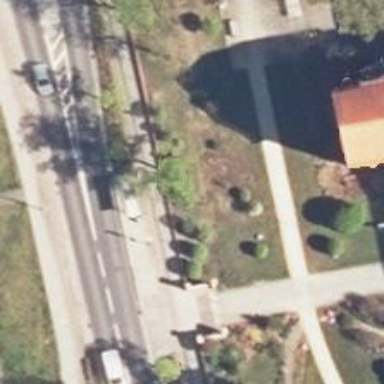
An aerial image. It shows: Platform at public transport location with shelter.